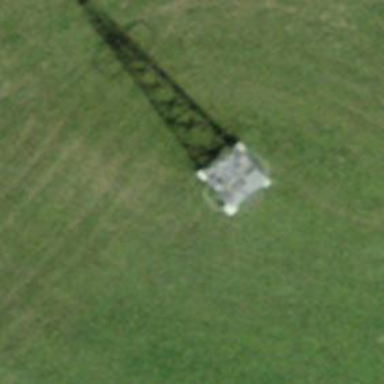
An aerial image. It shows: Pylon for aerialway.